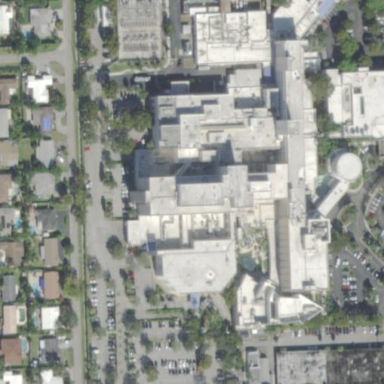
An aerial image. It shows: Hospital building.